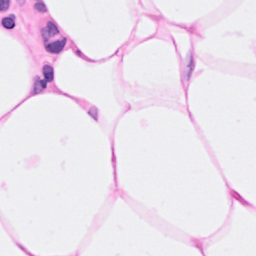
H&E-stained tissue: Breast